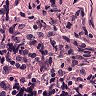
Metastatic tissue present: no